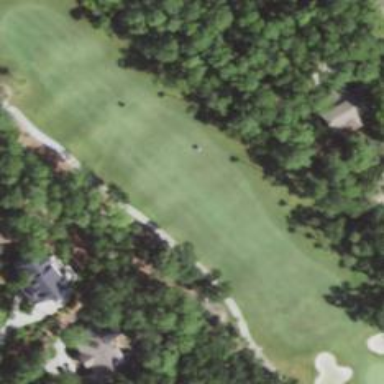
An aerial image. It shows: Golf fairway in the image.